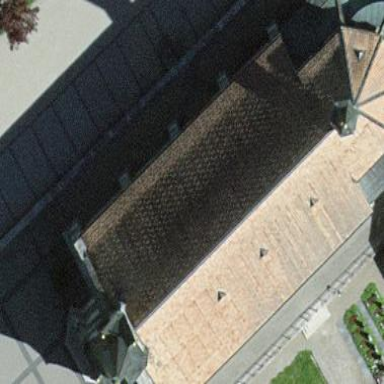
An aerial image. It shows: Church which is place of worship.